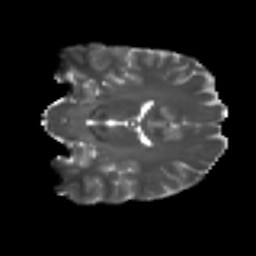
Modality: T2w
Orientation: coronal
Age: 26
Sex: male
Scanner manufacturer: ge
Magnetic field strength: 3 T
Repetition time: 7.8 s
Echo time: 0.0609 s